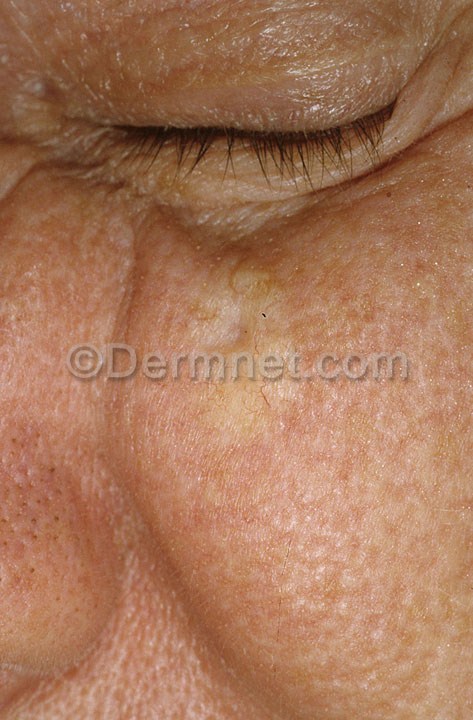
Disease: Actinic Keratosis Basal Cell Carcinoma and other Malignant Lesions